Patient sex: M
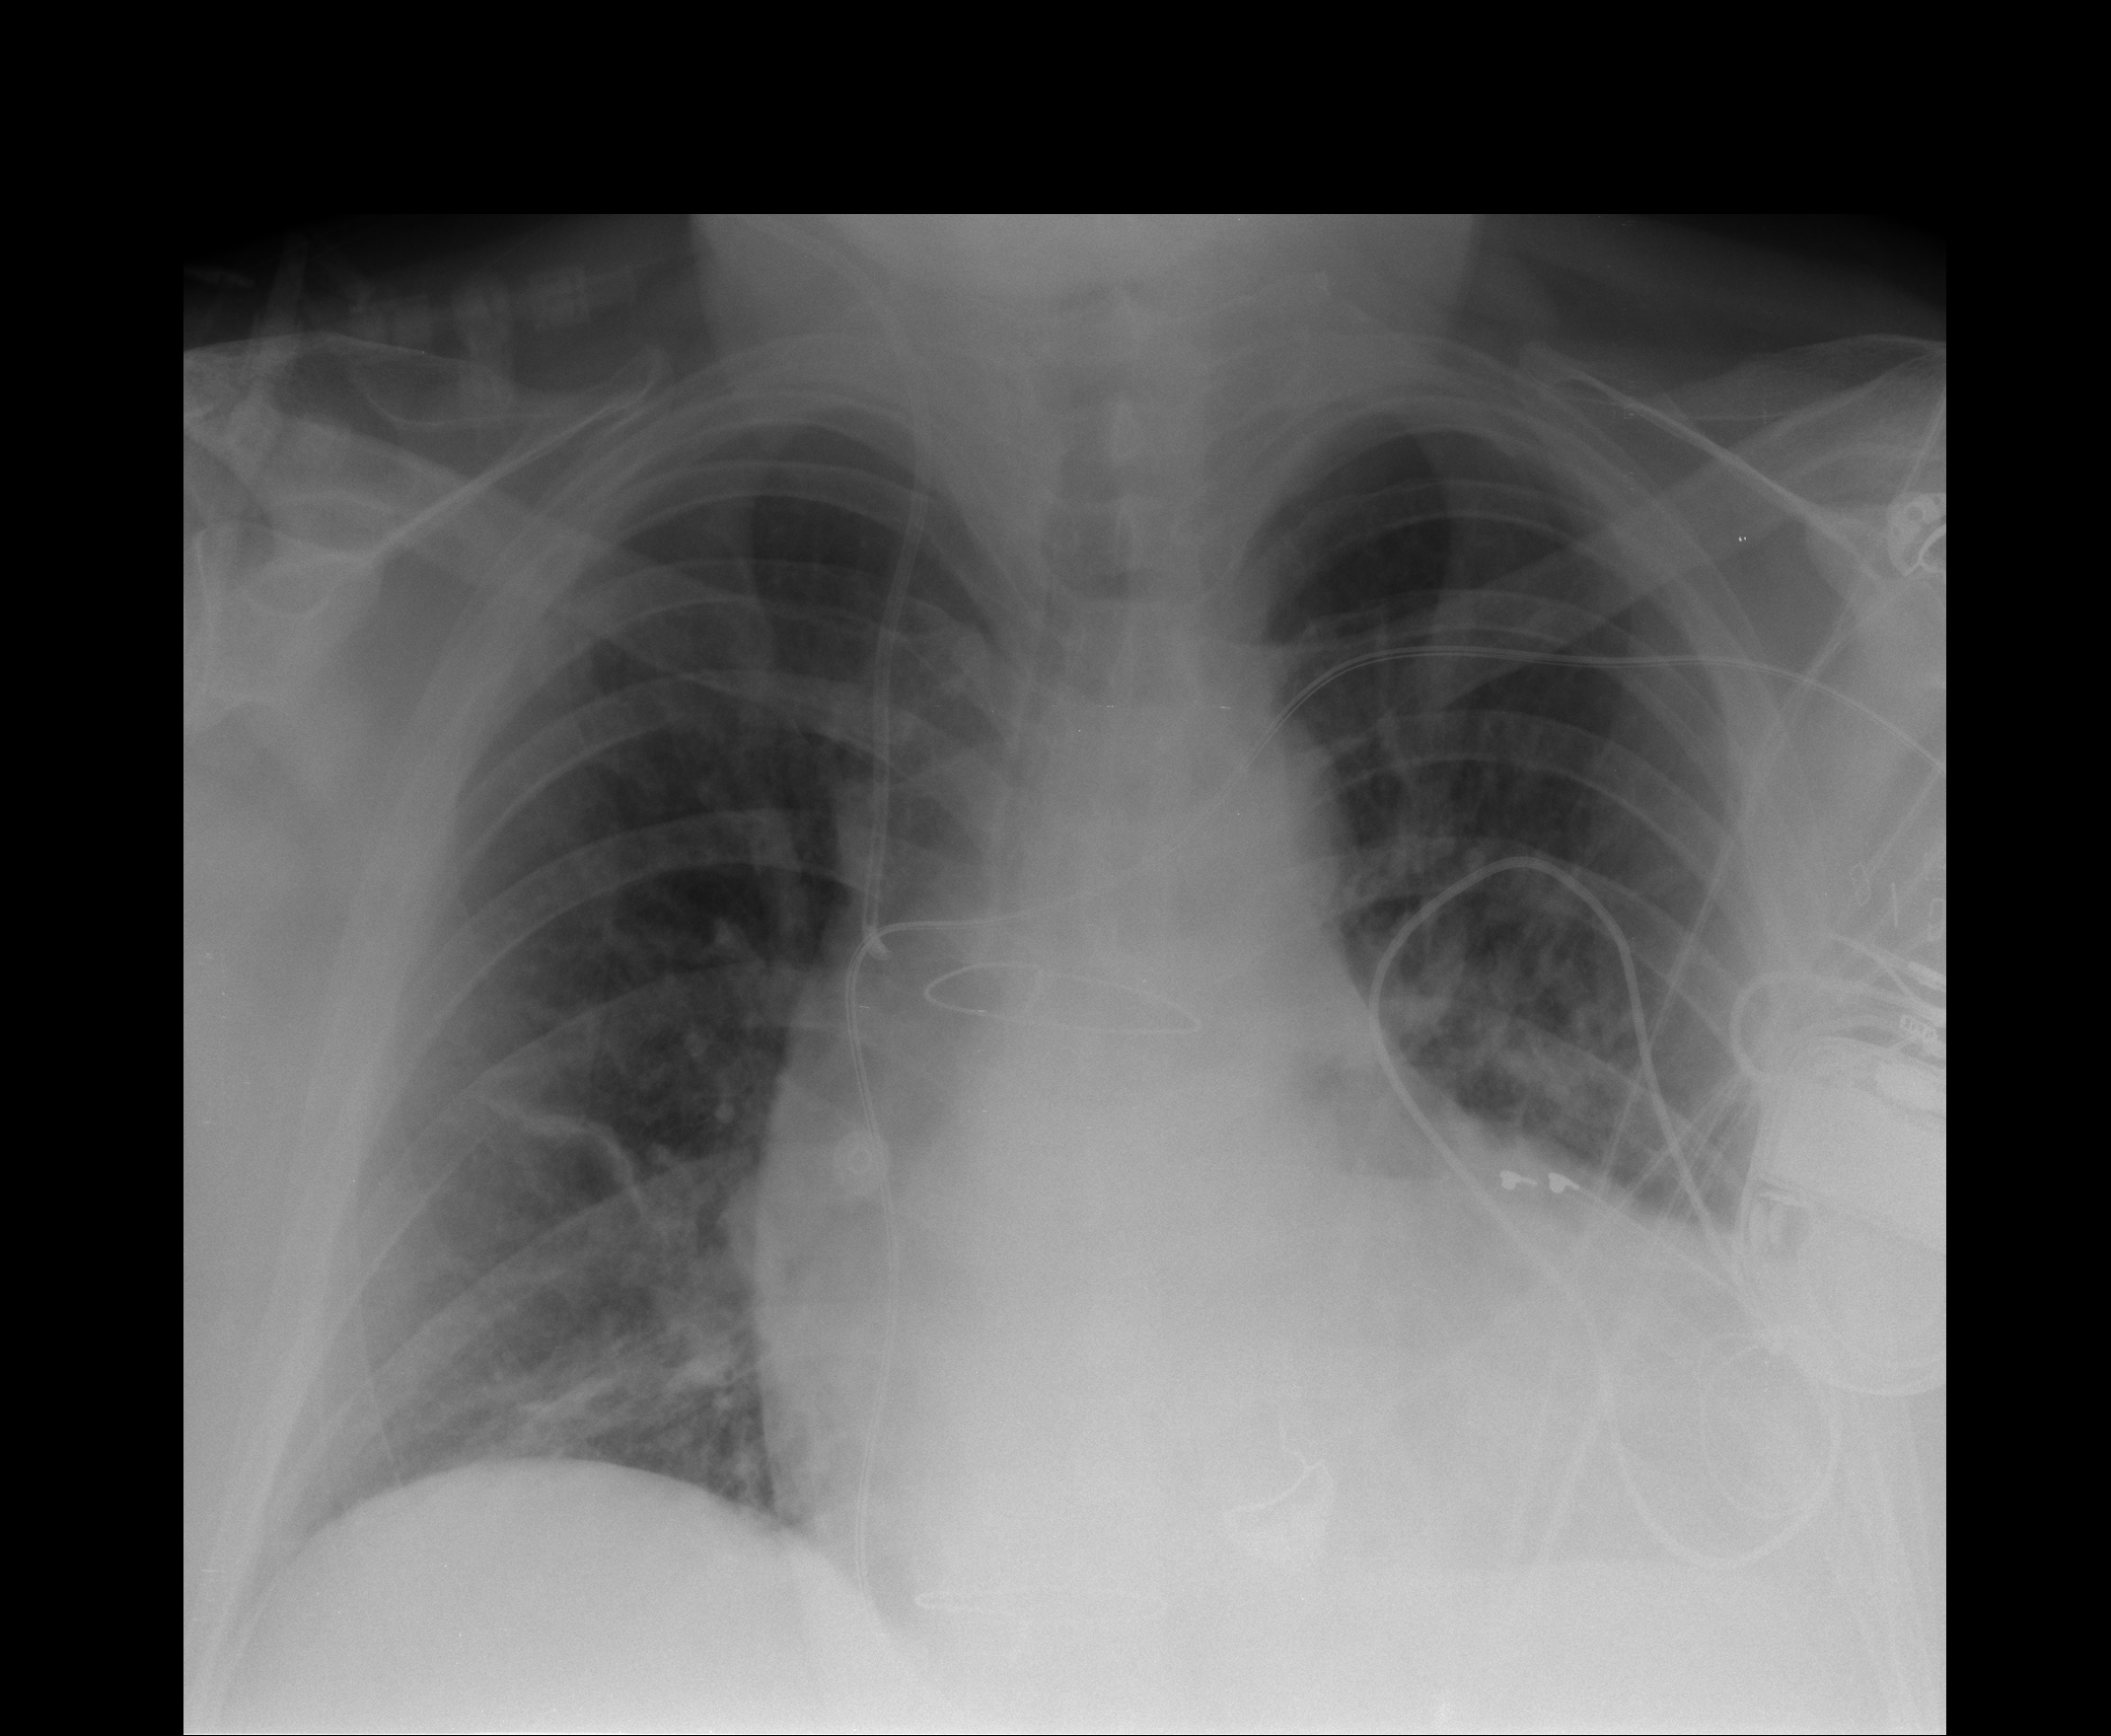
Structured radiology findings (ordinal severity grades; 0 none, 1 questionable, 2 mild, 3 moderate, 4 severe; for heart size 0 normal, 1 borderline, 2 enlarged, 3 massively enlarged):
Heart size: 2
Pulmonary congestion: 2
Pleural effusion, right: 0
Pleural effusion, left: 2
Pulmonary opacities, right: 0
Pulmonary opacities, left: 0
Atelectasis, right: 2
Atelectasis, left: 2